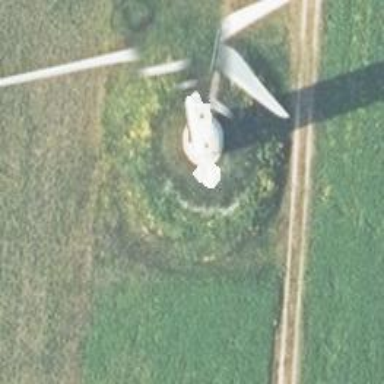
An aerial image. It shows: Wind generator using horizontal axis wind turbines.